Question: I am having some bootstrap 3.1.1 problem. I have a navbar with a good amount if list items on it. It works perfectly but when the screen gets smaller, it reaches a point where all my <ul> breaks into the next line, like this:

What I want to do to fix it, is that it shows the button that toggles the navbar when bootstrap detects a small screen width. I am so bad at media queries and despite the fact that this is probably 4 lines of css code, I can't figure it out. Basically, instead of having to reach the 745px mark, it will turn into mobile at 900px for example.
If it helps, here is a codepen of the navbar: <URL>
Thank you in advance so much for the help!
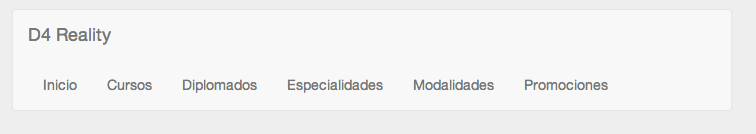
Answer: A simple approach would be to adjust styles based on screen size. Here is the sample for the bootstrap docs.
'''
/* Extra small devices (phones, less than 768px) */
/* No media query since this is the default in Bootstrap */
/* Small devices (tablets, 768px and up) */
@media (min-width: @screen-sm-min) { ... }
/* Medium devices (desktops, 992px and up) */
@media (min-width: @screen-md-min) { ... }
/* Large devices (large desktops, 1200px and up) */
@media (min-width: @screen-lg-min) { ... }
'''
For example, this will adjust the font size, but only when the screen is sized to the small device dimensions:
'''
@media (min-width: @screen-sm-min) {
.navbar-default .navbar-nav > li a {
font-size: 10px;
}
}
'''
Feel free to reference the documentation directly: <URL>